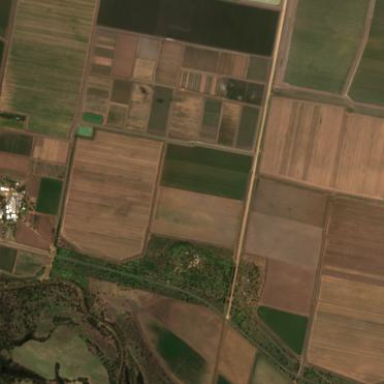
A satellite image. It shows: Farmland with furrow irrigation.